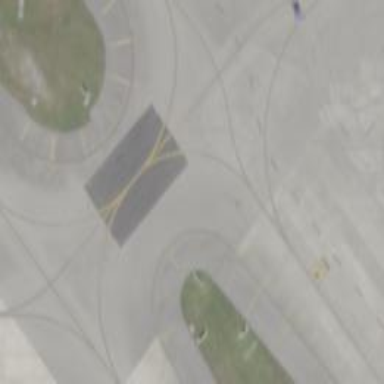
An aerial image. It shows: View of taxiway at the airport.